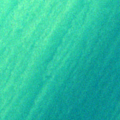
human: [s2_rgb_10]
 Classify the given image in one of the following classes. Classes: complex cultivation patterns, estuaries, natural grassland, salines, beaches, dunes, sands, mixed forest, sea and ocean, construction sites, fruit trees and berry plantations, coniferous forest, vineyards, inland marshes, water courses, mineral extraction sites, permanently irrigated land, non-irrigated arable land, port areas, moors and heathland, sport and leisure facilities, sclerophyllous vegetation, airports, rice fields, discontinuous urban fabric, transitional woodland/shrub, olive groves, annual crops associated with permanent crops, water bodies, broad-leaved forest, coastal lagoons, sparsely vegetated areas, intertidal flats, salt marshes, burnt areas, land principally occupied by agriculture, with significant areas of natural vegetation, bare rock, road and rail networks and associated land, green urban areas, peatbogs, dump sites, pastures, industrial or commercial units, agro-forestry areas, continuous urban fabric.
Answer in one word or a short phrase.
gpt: sea and ocean